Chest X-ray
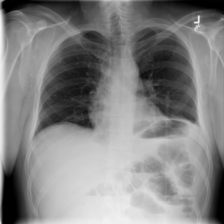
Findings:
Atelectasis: positive
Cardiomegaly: negative
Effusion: positive
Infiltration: negative
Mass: negative
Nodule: negative
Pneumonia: negative
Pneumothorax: negative
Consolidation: negative
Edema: negative
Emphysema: negative
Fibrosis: negative
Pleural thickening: negative
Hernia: negative